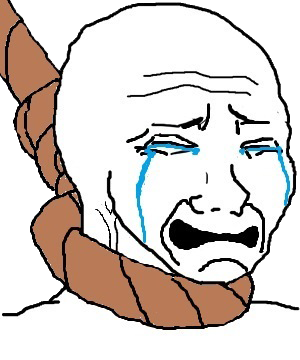
Label: 5_Crying_Wojak